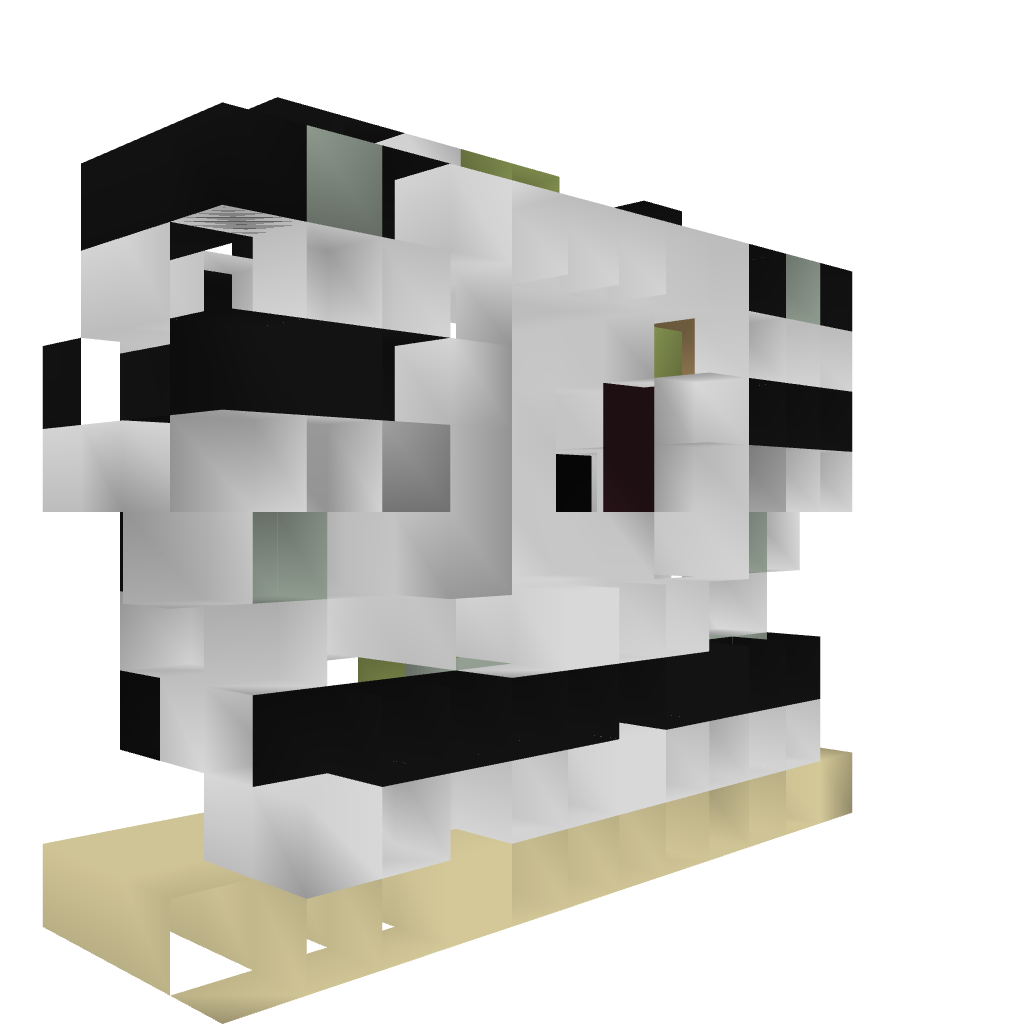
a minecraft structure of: FAST 4x4 Vault Door